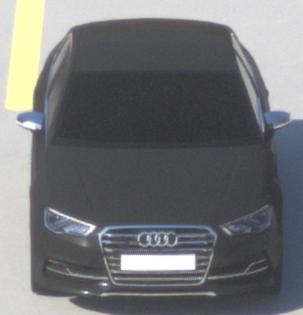
Make: Audi
Model: S3
Detailed model: 8V
Model produced from: 2013
Model produced until: 2020
Doors: 4
Color: black
Road condition: dry road
Daytime: morning or afternoon
Contrast: high contrast